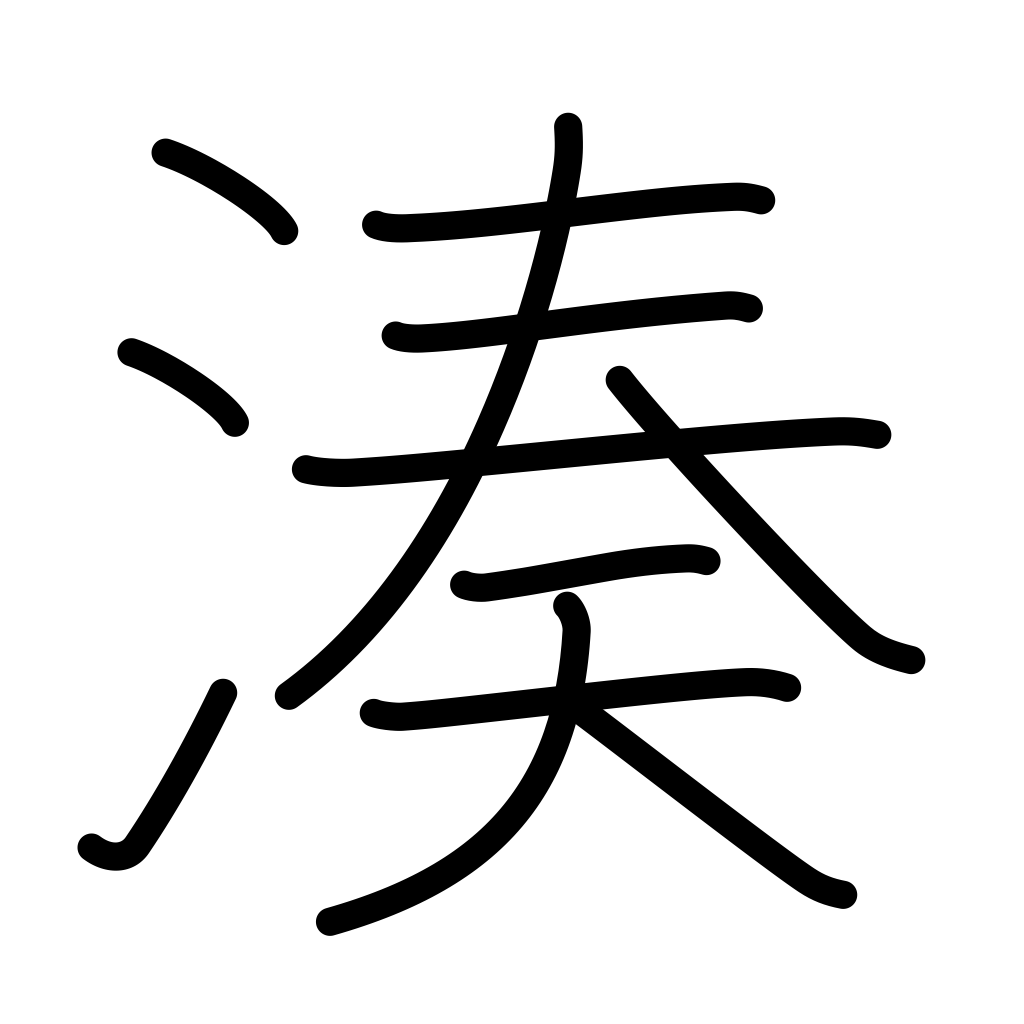
Meaning: port, harbor